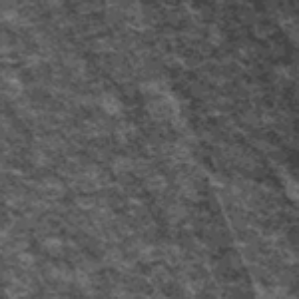
Label: frost